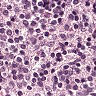
Metastatic tissue present: no